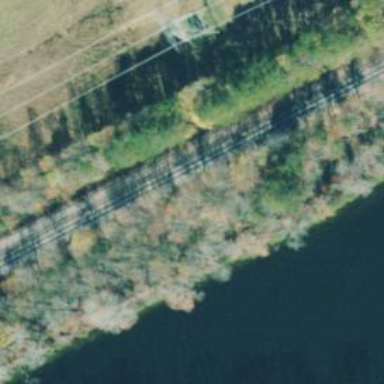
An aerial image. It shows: Railway siding for service.